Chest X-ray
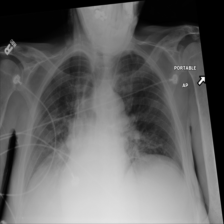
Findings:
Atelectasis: negative
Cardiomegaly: negative
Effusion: negative
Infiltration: negative
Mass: negative
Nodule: negative
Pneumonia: negative
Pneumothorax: negative
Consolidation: negative
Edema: negative
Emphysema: negative
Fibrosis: negative
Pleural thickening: negative
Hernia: negative